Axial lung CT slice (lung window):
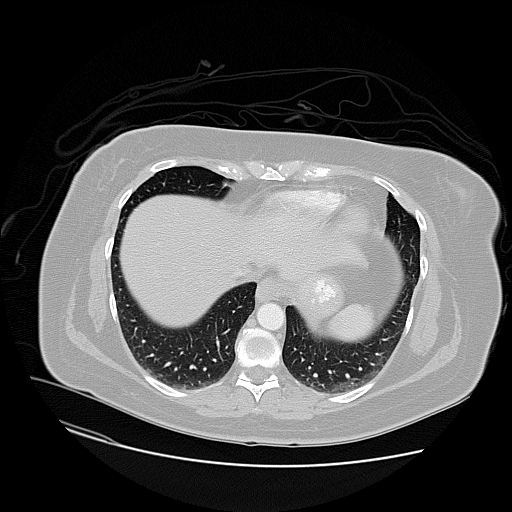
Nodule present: no